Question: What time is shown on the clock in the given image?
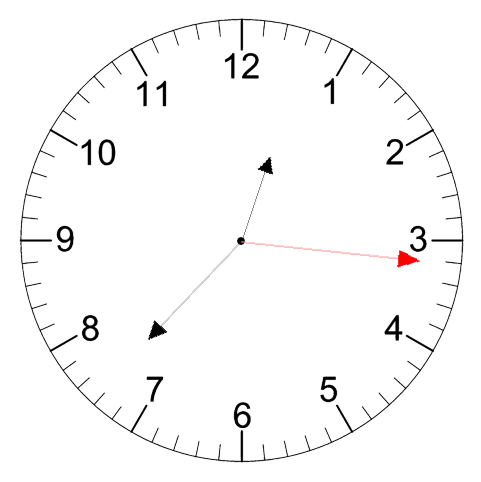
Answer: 12:37:16